Question: I need to add form fields like this to my feedback

What kind of 'input' do I need to use and how can I make it look like above?
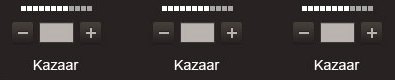
Answer: I've mashed something up on JSfiddle. It's just an example and you're supposed to do the fine-tuning yourself:
<URL>
'''
<div class="rate">
<ul>
<li class="selected"></li>
<li class="selected"></li>
<li class="selected"></li>
<li class="selected"></li>
<li></li>
<li></li>
<li></li>
<li></li>
<li></li>
<li></li>
<li></li>
<li></li>
</ul>
<br />
<a class="minus" href="#">-</a> <input class="number" type="text" /> <a class="plus" href="#">+</a>
<span>Kazaar</span>
</div>
body {
background-color: #000000;
}
.number {
width: 30px;
}
.minus, .plus {
font-size: 15px;
font-weight:bold;
background-color: #3E3935;
color: #FFFFFF;
padding:3px 10px;
display: inline-block;
text-decoration: none;
}
.rate {
width: 100px;
}
.rate input {
background-color: #ccc;
border:0;
height: 22px;
}
.rate > span {
display: block;
color: #FFFFFF;
font-size: 17px;
text-align: center;
padding-top: 10px;
}
.rate > ul {
list-style-type: none;
width: 100%;
height: 0px;
padding: 0;
margin: 0;
}
.rate > ul li {
background-color: #A2A19F;
display: inline-block;
padding:3px;
margin: -1px;
}
.rate > ul li.selected {
background-color: #FFFFFF;
}
}
'''